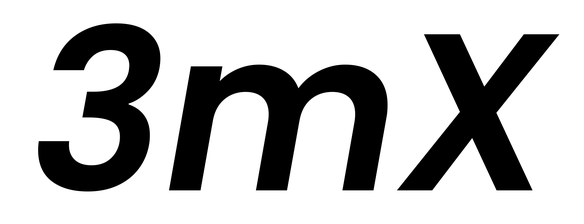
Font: Poppins-SemiBoldItalic